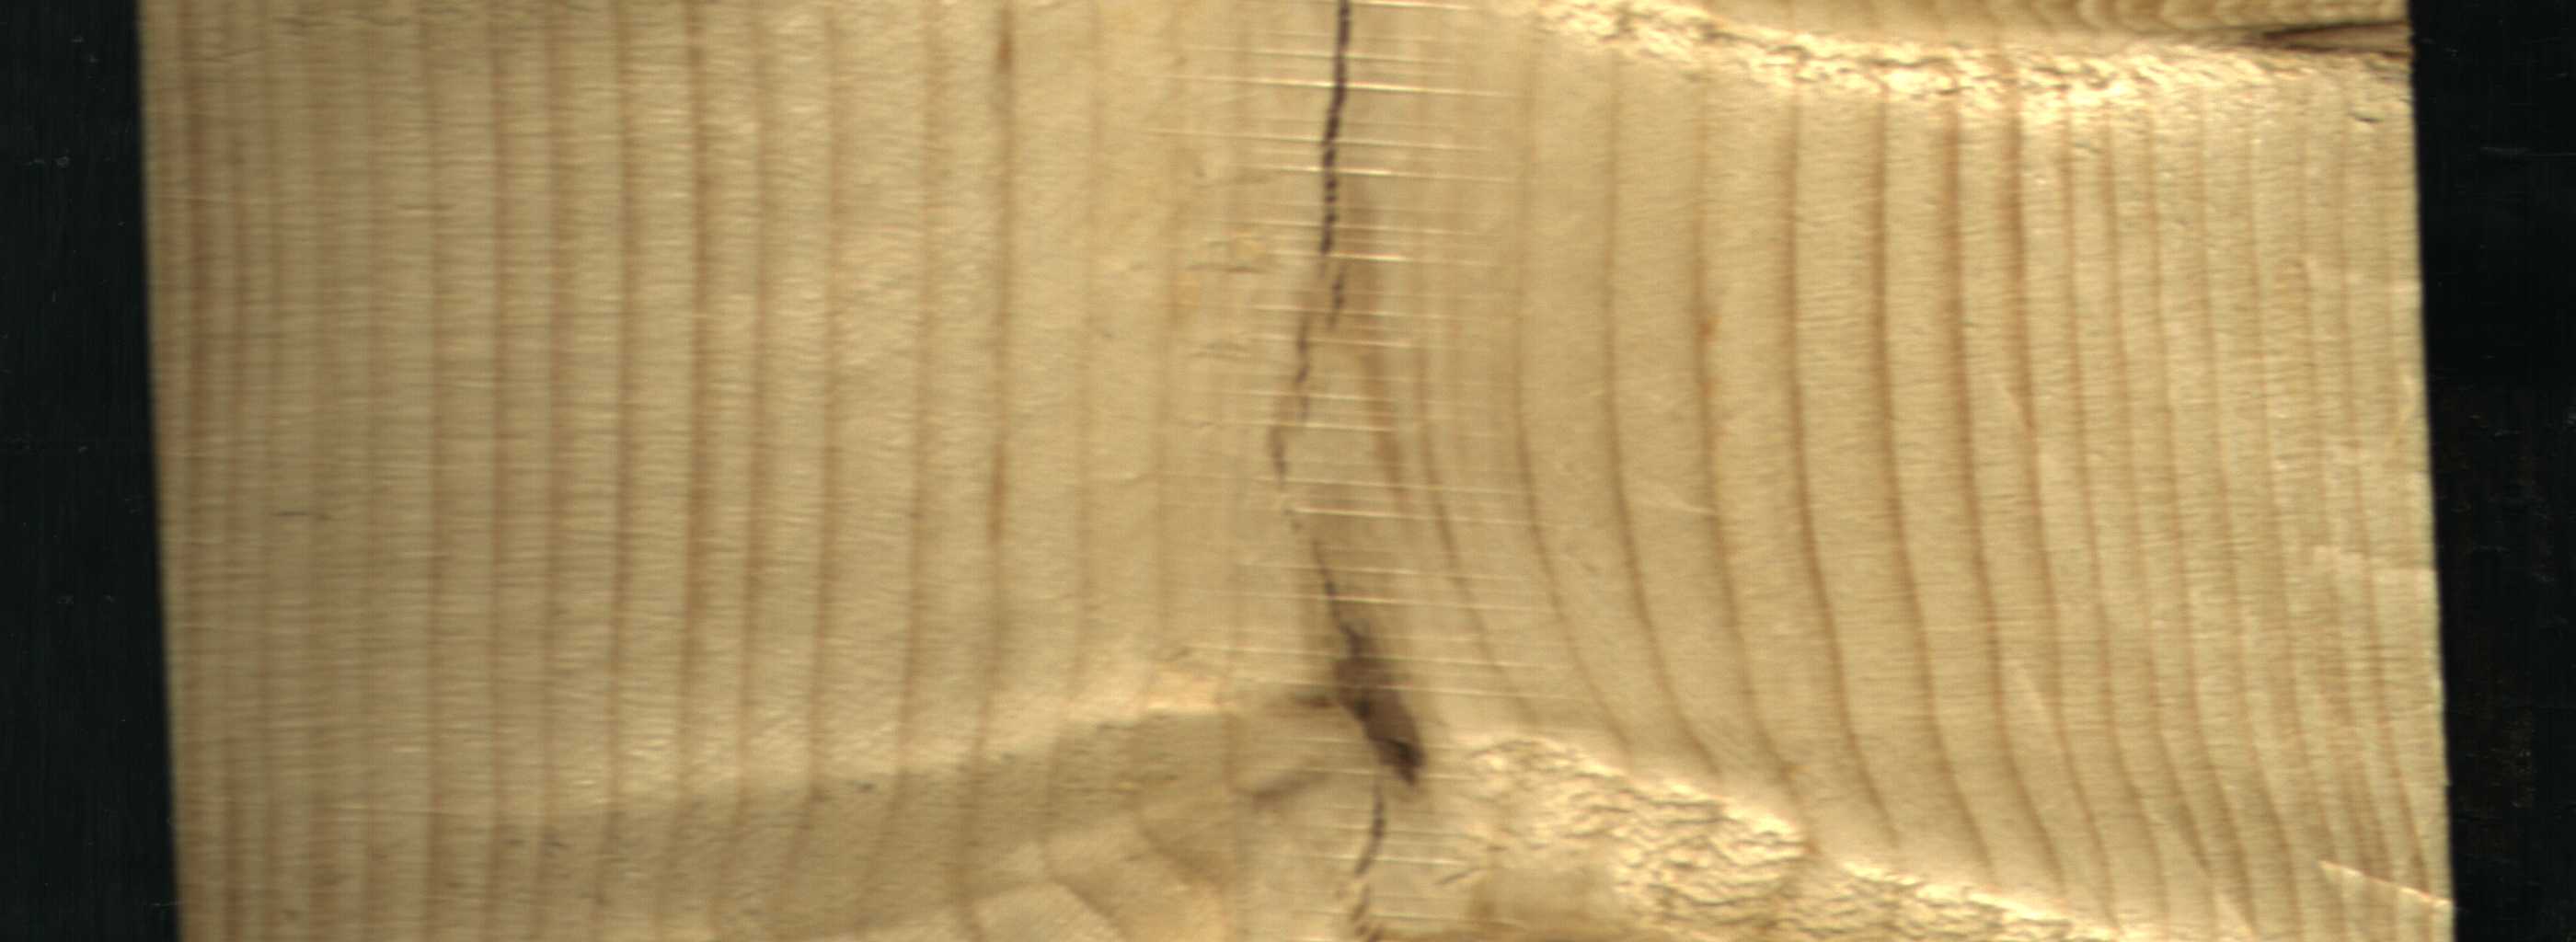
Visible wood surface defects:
Marrow
Crack
Crack
Live_Knot